Question: Let's say I have an object that is like:
'''
Id = 123456789
Date = 01.01.2013
CurrentItems = 20
TotalItems = 200
A = 25
'''
I would like to create a 'DataGrid' that is styled similar to the following image:

I know how to create a control template for 'DataGrid' to change general cell style, but how can I create a template that is specifically for a given data like this?
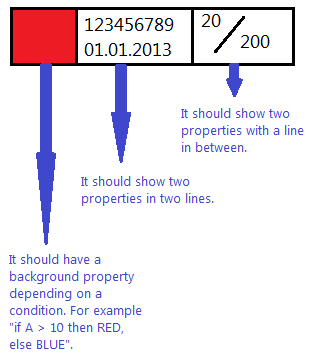
Answer: you could use converters, multi bindings, triggers or template selectors... or a mixture of both
'''
<GridViewColumn>
<GridViewColumn.CellTemplate>
<DataTemplate>
<ContentControl ContentTemplateSelector="{StaticResource myCellTemplateSelector}" />
</DataTemplate>
</GridViewColumn.CellTemplate>
</GridViewColumn>
'''
here's multiple bindings on the item of the collection: (I am free typing here, not VS so sorry if there are missed tags etc..)
this one to display 20/200:
'''
<GridViewColumn>
<GridViewColumn.CellTemplate>
<DataTemplate>
<Border Background="{Binding MyItems.A}, Converter={StaticResource BlueToRed}">
<StackPanel Orientation="Horizontal">
<TextBlock Text="{Binding MyItems.CurrentItems}"/>
<TextBlock Text="/"/>
<TextBlock Text="{Binding MyItems.TotalItems}"/>
</StackPanel>
</Border>
</DataTemplate>
</GridViewColumn.CellTemplate>
</GridViewColumn>
'''